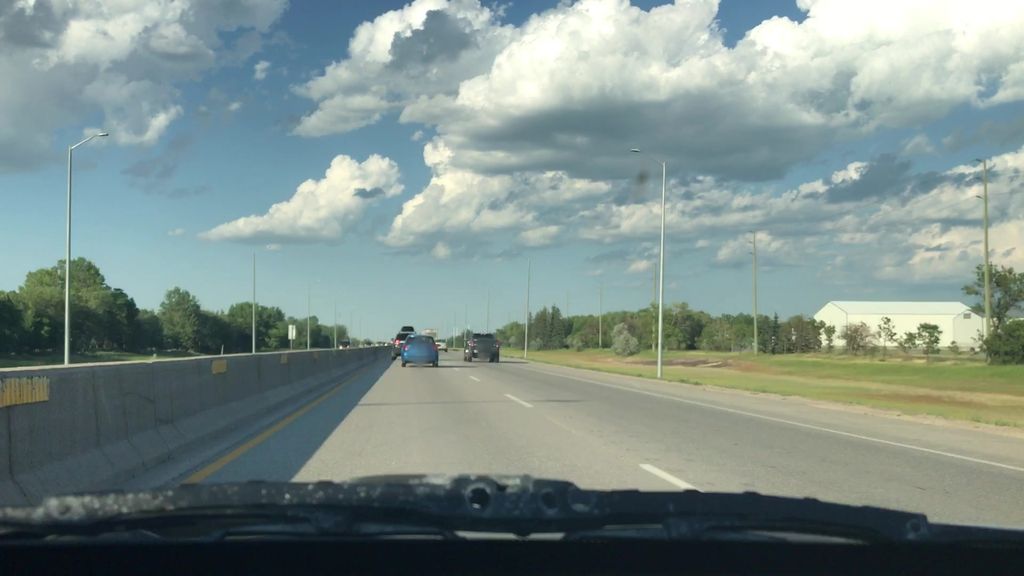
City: winnipeg